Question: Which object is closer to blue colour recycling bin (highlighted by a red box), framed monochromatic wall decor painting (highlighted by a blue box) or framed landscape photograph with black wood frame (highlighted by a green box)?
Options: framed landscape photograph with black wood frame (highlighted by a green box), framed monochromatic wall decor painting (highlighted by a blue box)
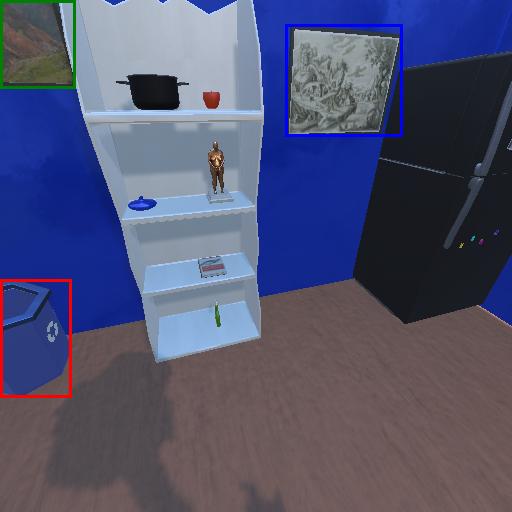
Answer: framed landscape photograph with black wood frame (highlighted by a green box)